Question: I have a 'SqlDataSource' connected to a GridView and I am trying to get the edit working correctly, but with everything I try I still get that parameters are not supplied.
I have tried naming the parameters with and without the '@', it seems to make no difference. As you can see in the below image, the update parameters exist and even have values!
Example image:

ASPX markup:
'''
<asp:GridView runat="server" ID="JobGV" DataSourceID="JobApprovalsDS"
AutoGenerateColumns="False" AutoGenerateEditButton="true"
OnRowCommand="JobGV_OnRowCommand" OnRowUpdating="JobGV_OnRowUpdating">
<Columns>
<asp:BoundField HeaderText="Function" DataField="FunDesc" ReadOnly="true"/>
<asp:BoundField HeaderText="Employee" DataField="EmpName" ReadOnly="true"/>
<asp:TemplateField>
<EditItemTemplate>
<asp:DropDownList runat="server" ID="ddlEmps" SelectedValue='<%# Eval("appEmpID")%>' DataSourceID="EmpDS" DataTextField="EmpName" DataValueField="EmpID" />
<asp:Label runat="server" ID="data" Text='<%# Eval("appBusinessUnit") +";" + Eval("appFunctID") %>' Visible="False"></asp:Label>
</EditItemTemplate>
<ItemTemplate>
<asp:Label runat="server" Text='<%# Eval("EmpName") %>'/>
</ItemTemplate>
</asp:TemplateField>
</Columns>
</asp:GridView>
<asp:SqlDataSource ID="JobApprovalsDS" runat="server"
ConnectionString="<%$ ConnectionStrings:JobClose %>"
SelectCommand="up_JobApprovalsSelect"
SelectCommandType="StoredProcedure"
UpdateCommand="up_JobApprovalsUpdate">
<SelectParameters>
<asp:Parameter Name="ShowAll" DefaultValue="1" />
<asp:Parameter Name="AllPhases" DefaultValue="1" />
<asp:ControlParameter Name="BusinessUnit" ControlID="ddlEditJob" />
</SelectParameters>
<UpdateParameters>
<asp:Parameter Name="@BusinessUnit" Type="String"/>
<asp:Parameter Name="@FunctID" Type="Int32"/>
<asp:Parameter Name="@EmpID" Type="Int32"/>
<asp:Parameter Name="@UpdateDate" Type="DateTime"/>
</UpdateParameters>
</asp:SqlDataSource>
'''
C#:
'''
protected void JobGV_OnRowCommand(object sender, GridViewCommandEventArgs e)
{
if (e.CommandName.Equals("Update"))
{
int empid = 0;
string[] data;
int index = int.Parse(e.CommandArgument.ToString());
GridViewRow row = JobGV.Rows[index];
DropDownList ddlemp = (DropDownList) row.FindControl("ddlEmps");
empid = int.Parse(ddlemp.SelectedValue);
Label lbl = (Label) row.FindControl("data");
data = lbl.Text.Split(';');
JobApprovalsDS.UpdateParameters["@BusinessUnit"].DefaultValue = data[0];
JobApprovalsDS.UpdateParameters["@FunctID"].DefaultValue = data[1];
JobApprovalsDS.UpdateParameters["@EmpID"].DefaultValue = empid.ToString();
//JobApprovalsDS.UpdateParameters.Add("BusinessUnit", data[0]);
//JobApprovalsDS.UpdateParameters.Add("FunctID", data[1]);
//JobApprovalsDS.UpdateParameters.Add("EmpID", empid.ToString());
}
}
protected void JobGV_OnRowUpdating(object sender, GridViewUpdateEventArgs e)
{
JobApprovalsDS.Update();
}
'''
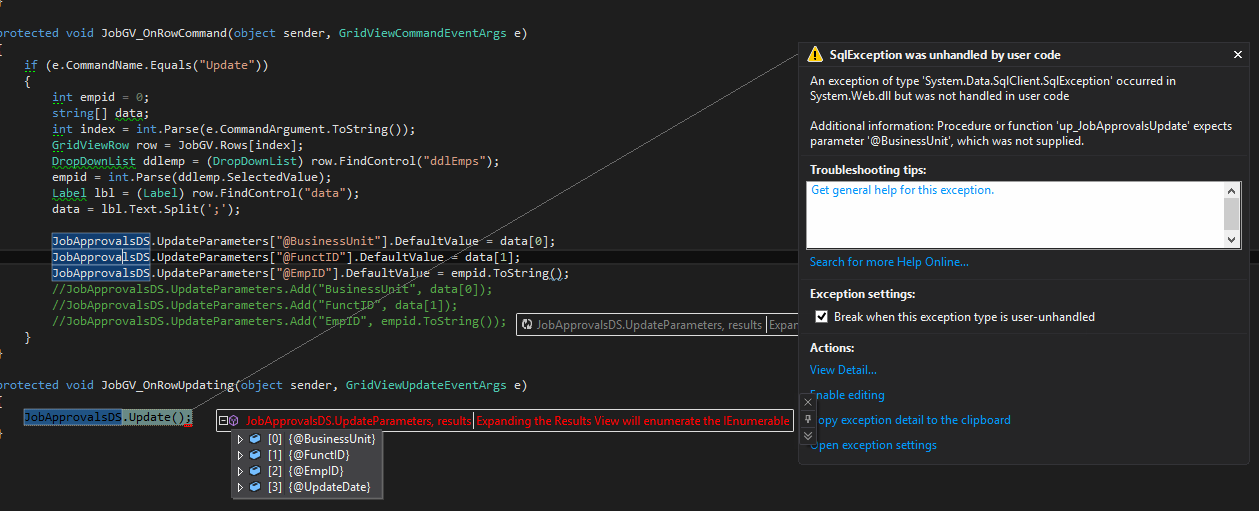
Answer: Are you talking about the process??
Well, in your 'SqlDataSource', you're specifying that the 'UpdateCommand' is talking to a stored procedure... you need to specify the 'UpdateCommandType', too! (not just the 'SelectCommandType')
'''
<asp:SqlDataSource ID="JobApprovalsDS" runat="server"
ConnectionString="<%$ ConnectionStrings:JobClose %>"
SelectCommand="up_JobApprovalsSelect"
SelectCommandType="StoredProcedure"
UpdateCommand="up_JobApprovalsUpdate"
UpdateCommandType="StoredProcedure" > **** this is missing from your code!
'''